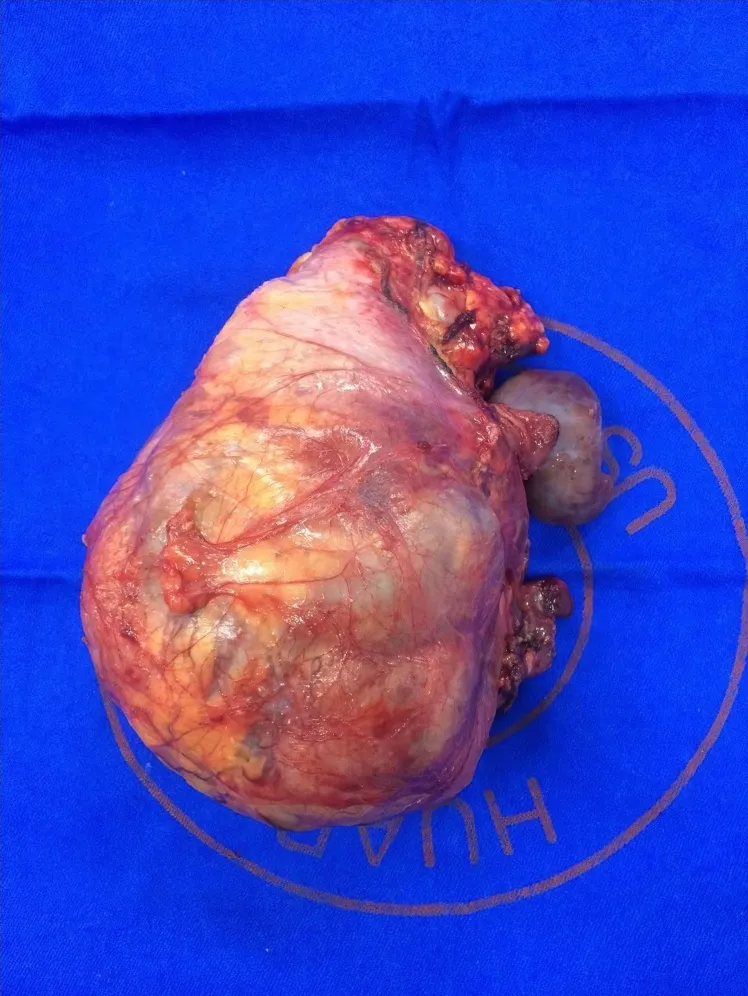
Right kidney. The tumor (10 x 8,5 x 7 cm) occupies almost all of the kidney, invading parenchyma and the renal pelvis.
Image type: medical_photograph (other_medical_photograph)